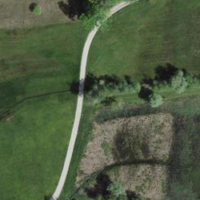
EUNIS habitat code: 16
Species observed at this site:
Persicaria amphibia
Acrocephalus scirpaceus
Gryllus campestris
Pica pica
Passer montanus